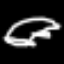
Label: frog